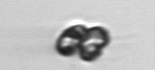
Label: Corymbellus